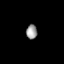
Tissue: prostate
Cell type: T cells
Senescence score: 0.338
Nuclear area (px): 157
Mean DAPI intensity: 151.949